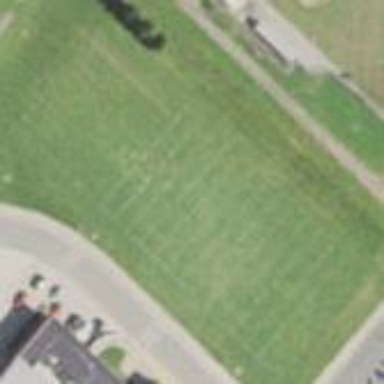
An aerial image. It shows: Pitch designated for field hockey on leisure land.